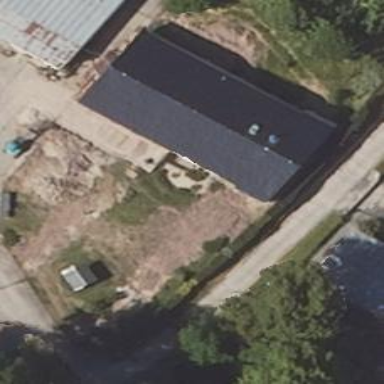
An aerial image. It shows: Building.